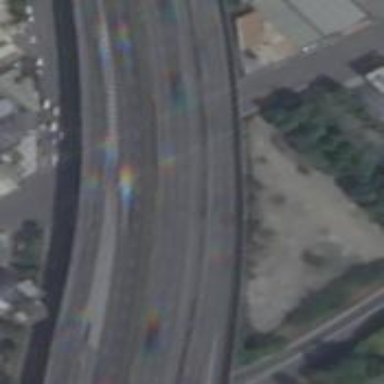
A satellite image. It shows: Motorway link.